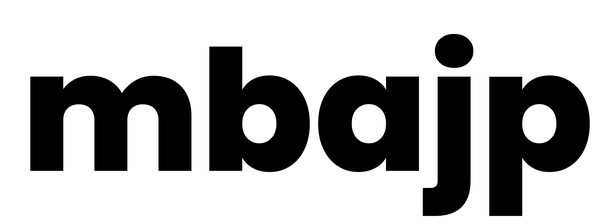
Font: Poppins-ExtraBold